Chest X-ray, PA view. Patient: 52 years old, sex F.
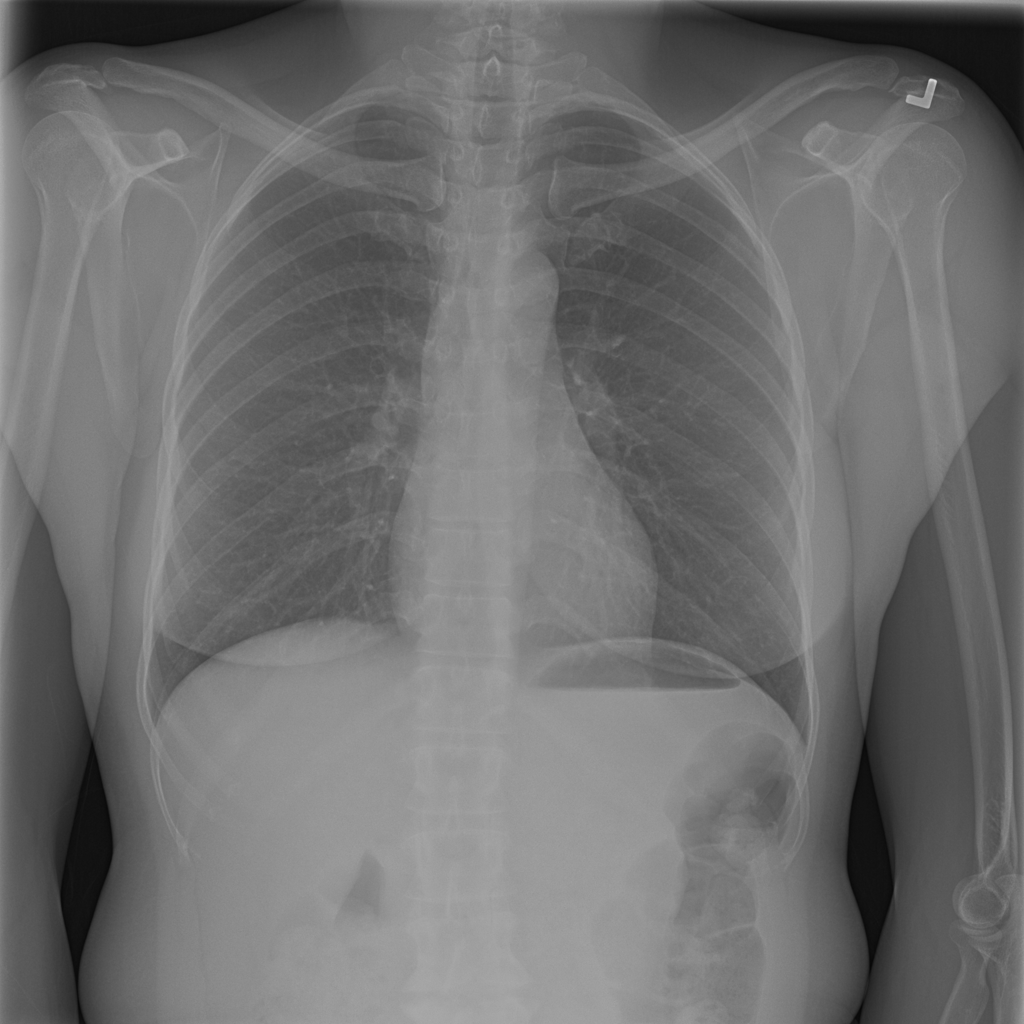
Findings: No Finding